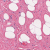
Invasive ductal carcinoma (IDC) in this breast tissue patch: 0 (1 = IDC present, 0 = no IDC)